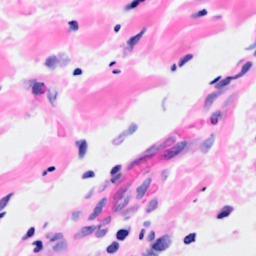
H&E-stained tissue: Breast